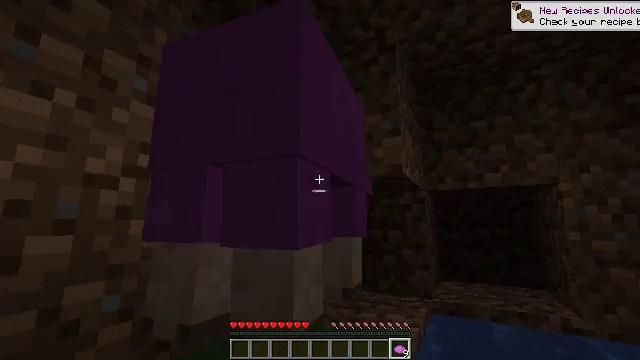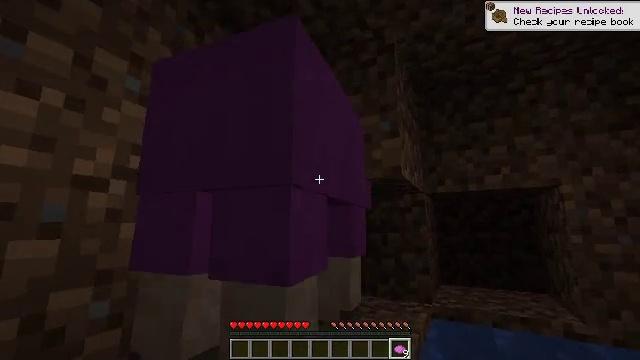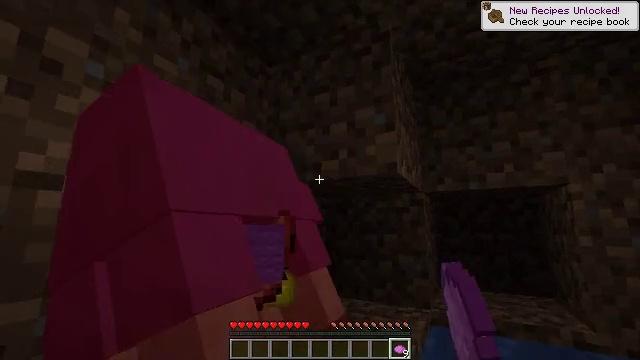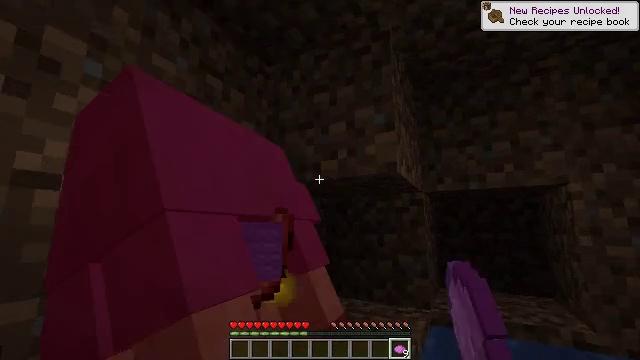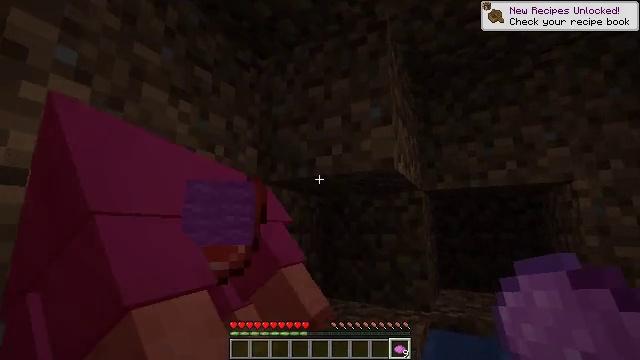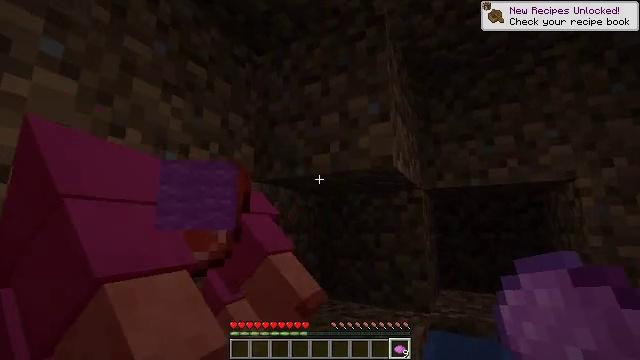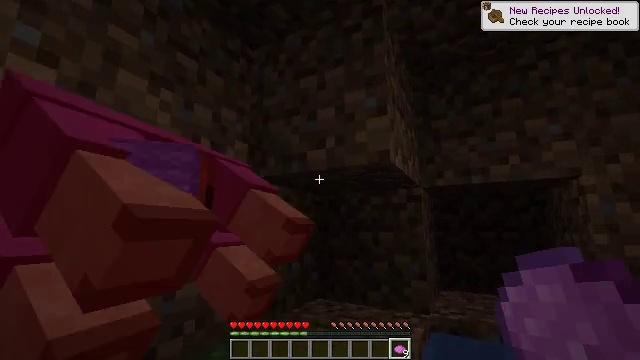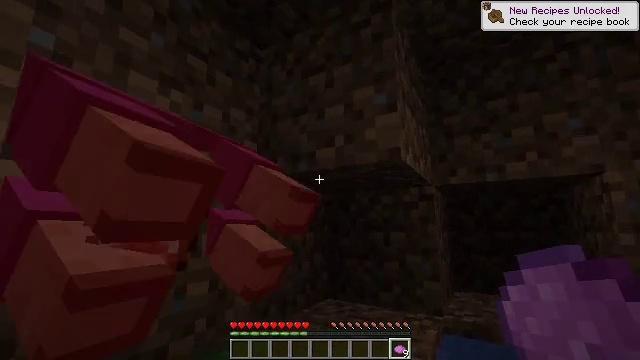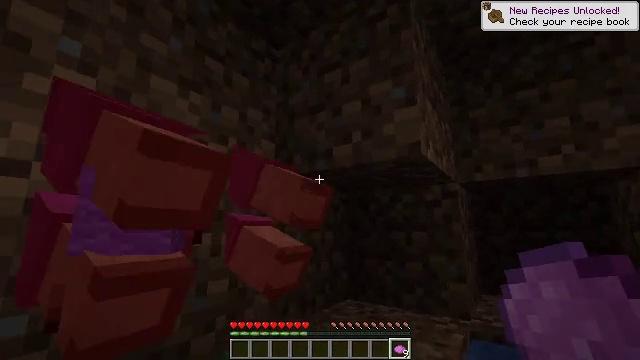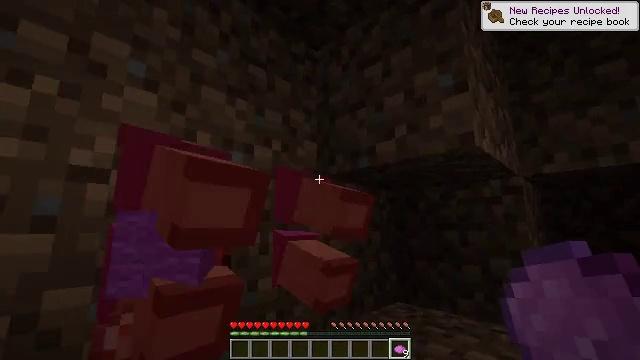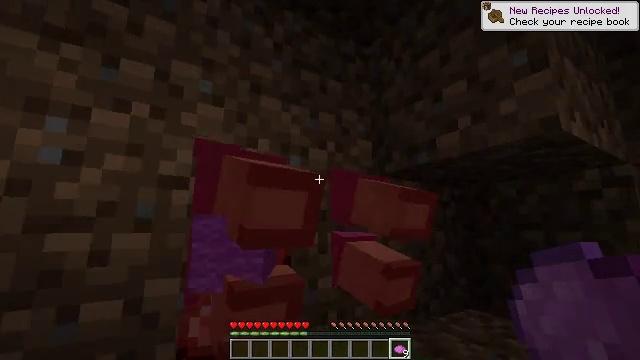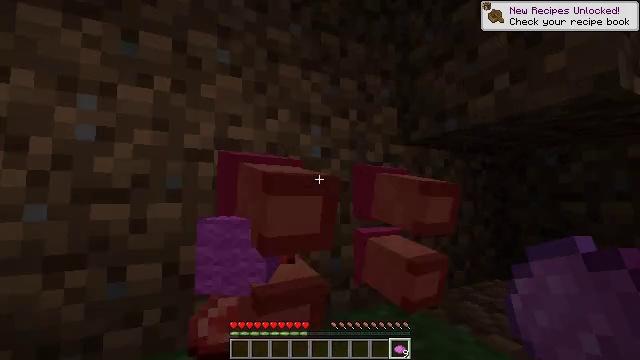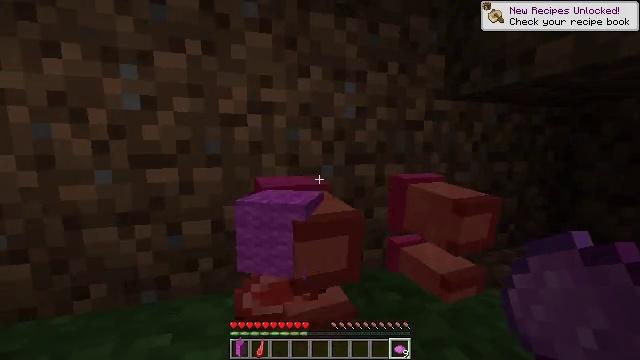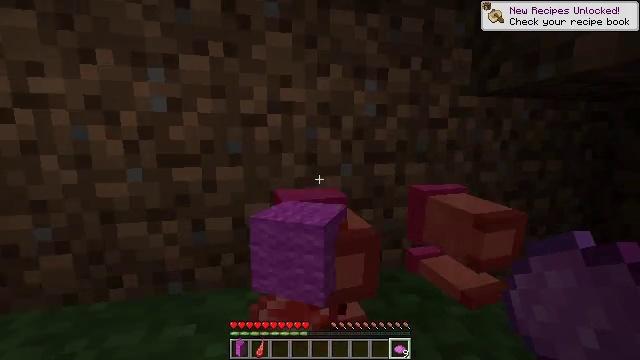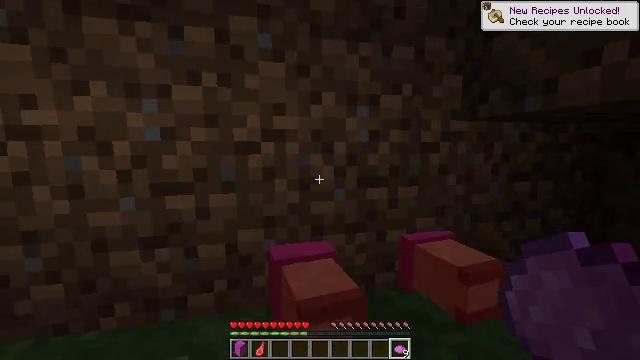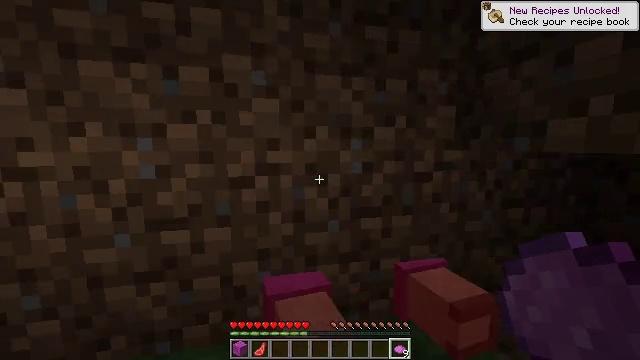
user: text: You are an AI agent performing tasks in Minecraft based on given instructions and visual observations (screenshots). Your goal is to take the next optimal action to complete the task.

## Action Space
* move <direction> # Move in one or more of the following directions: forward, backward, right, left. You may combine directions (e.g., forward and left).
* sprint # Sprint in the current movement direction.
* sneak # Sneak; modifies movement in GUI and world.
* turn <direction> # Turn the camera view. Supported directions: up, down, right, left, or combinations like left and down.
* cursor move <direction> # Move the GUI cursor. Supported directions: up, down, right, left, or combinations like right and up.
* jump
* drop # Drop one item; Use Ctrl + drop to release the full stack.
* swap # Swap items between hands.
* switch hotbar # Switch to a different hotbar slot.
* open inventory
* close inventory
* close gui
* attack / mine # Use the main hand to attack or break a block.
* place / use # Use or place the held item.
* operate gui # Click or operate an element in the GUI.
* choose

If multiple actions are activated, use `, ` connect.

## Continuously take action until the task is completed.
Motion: motion action
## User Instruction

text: Hunt a sheep.
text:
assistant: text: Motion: move forward
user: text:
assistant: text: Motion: move forward
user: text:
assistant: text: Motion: no_op
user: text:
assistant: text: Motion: no_op
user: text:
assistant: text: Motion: no_op
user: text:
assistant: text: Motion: no_op
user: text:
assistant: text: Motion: turn left
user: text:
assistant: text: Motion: turn left
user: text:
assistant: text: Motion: turn left
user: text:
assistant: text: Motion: turn left
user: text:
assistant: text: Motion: move forward, turn left and down, jump
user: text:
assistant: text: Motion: move forward, turn left and down, jump
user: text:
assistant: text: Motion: move forward, turn left and down, jump
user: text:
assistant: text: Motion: move forward, jump
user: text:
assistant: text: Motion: move forward, jump
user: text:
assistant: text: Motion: move forward, jump
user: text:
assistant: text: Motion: move forward, jump
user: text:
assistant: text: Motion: move forward, jump
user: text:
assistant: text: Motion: move forward, turn right and down, jump
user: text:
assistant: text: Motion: move forward, turn left and down
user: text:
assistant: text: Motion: move forward, turn left and down
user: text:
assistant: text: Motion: move forward, turn left and down
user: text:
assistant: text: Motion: move forward, turn left and down
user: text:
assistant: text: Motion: move forward, turn left
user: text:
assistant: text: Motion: move forward, sprint, turn left
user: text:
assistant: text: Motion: move forward, sprint, turn left and up
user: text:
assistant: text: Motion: move forward, sprint, turn left and up
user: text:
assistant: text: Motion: move forward, sprint, turn left and up
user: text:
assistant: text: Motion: move forward, sprint
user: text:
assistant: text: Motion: move forward, sprint